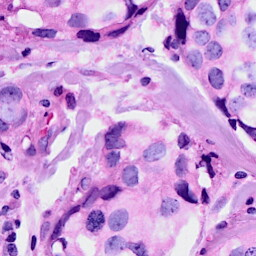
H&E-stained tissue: Breast